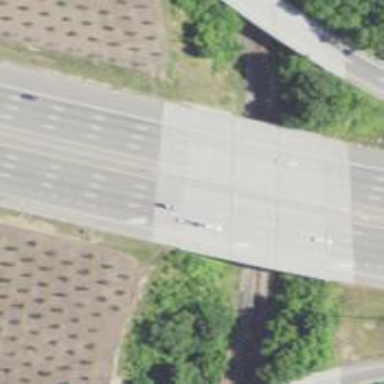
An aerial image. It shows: Asphalt motorway.